Field crop: maize
Growth stage: 2
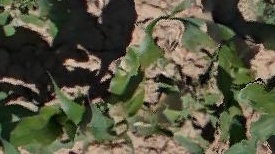
Species: maize